Question: I am evaluating kendo-ui and i would like to configure the <URL> to always start with monday.
I found <URL> but is has no accepted answers and offered solutions did not work for me.
### Trying to set workWeekStart
So after trying several things out i ended up with:
'''
$("#scheduler2").kendoScheduler({
date: new Date("2014/12/1"),
allDayEventTemplate: $("#event-template").html(),
timezone: "Etc/UTC",
views: [{ type:"day", showWorkHours:true, workWeekStart:0}
,{type:"week", workWeekStart:1, workWeekEnd:5
, showWorkHours:true, selected:true}
,{type:"workWeek", workWeekStart:1, workWeekEnd:0
, showWorkHours: true, selected: true }
,{type:"month", workWeekStart: 2 }
, "agenda"]
,dataSource: events1,
resources: [ { field: "attendees", dataSource: people1, multiple: true } ]
});
'''
As you can see this works for 'type:"workWeek"' every week starts with a monday and since i set 'workWeekEnd:0' it ends with sunday. Using the same configuration settings on 'type:"week"' or 'type:"month"' has no effect - the week always starts with a sunday.

### Trying to set the culture
I tried three configuration options (see // attempt # below)
'''
// attempt 1
kendo.culture("de-DE");
$("#scheduler2").kendoScheduler({
date: new Date("2014/12/1"),
culture: "de-DE", // attempt 2
allDayEventTemplate: $("#event-template").html(),
views: [{ type:"week", culture: "de-DE", // attempt 3
'''
But none of them had any effect. The reason could be
- - 'kendo.cultures["en-US"]'
### Questions
1. How can i set monday to be the first day of the week for the views types type: "week" ... type:"month"
2. How can i set the culture for the schedule widget
3. Do i have to create a localisation file or set up the desired culture "de-DE" by hand or are there more preconfigured cultures somewhere in the kendo-ui bundle that i can use?
### Arrays for the code above
'''
var people1 = [{ text: "Alex", value: 1, color: "blue" }
, { text: "Bob", value: 2, color: "red" }
, { text: "Charlie", value: 3, color: "yellow" }
, { text: "Doris", value: 4, color: "green" }];
var events1 = [
{ id: 1, title: "Int A 2.12", start: new Date("2014/12/2 08:00 AM"), end: new Date("2014/12/2 09:00 AM"), isAllDay: false, attendees: [1, 2] },
{ id: 2, title: "Int B 2.12", start: new Date("2014/12/2 08:30 AM"), end: new Date("2014/12/2 10:30 AM"), isAllDay: false, attendees: [2, 3] },
{ id: 3, title: "Int C 2. - 5.", start: new Date("2014/12/2 08:30 AM"), end: new Date("2014/12/5 10:30 AM"), isAllDay: true, attendees: [1] },
{ id: 4, title: "Int D 3. - 4.", start: new Date("2014/12/3 08:30 AM"), end: new Date("2014/12/4 10:30 AM"), isAllDay: true, attendees: [3] },
{ id: 5, title: "Int E 4.12", start: new Date("2014/12/4 10:00 AM"), end: new Date("2014/12/4 2:00 PM"), isAllDay: false, attendees: [1, 4] }];
'''
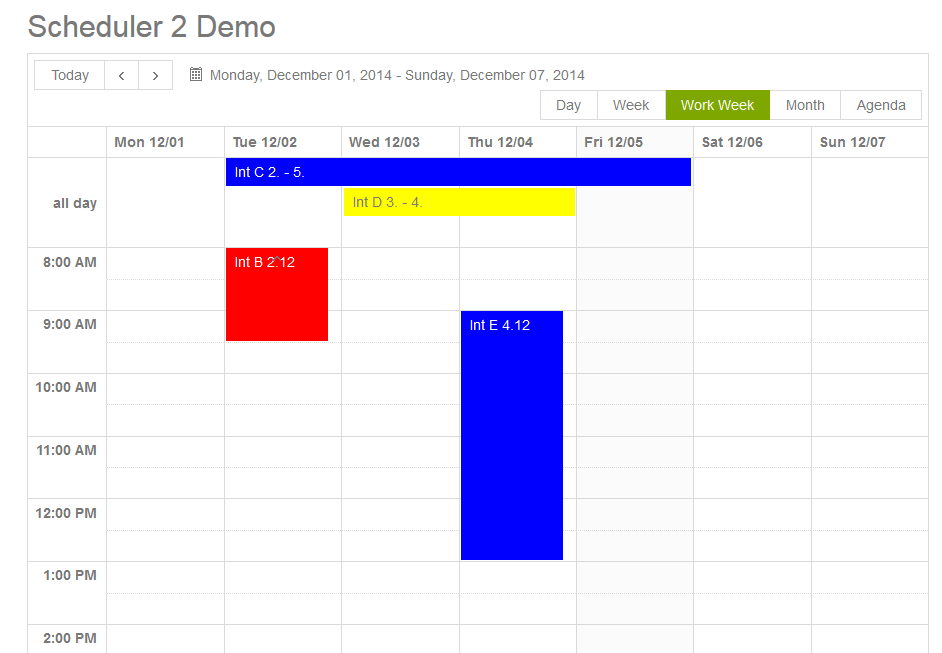
Answer: To set start day of week as "Monday" put the below line of code before the scheduler declaration.
'''
kendo.culture().calendar.firstDay = 1;
// and further down initialize the scheduler
$("#yourID").kendoScheduler({
// ...
'''
This works both for month and week view.
Hope this helps.